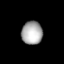
Tissue: lung
Cell type: Endothelial cells
Senescence score: 0.6905
Nuclear area (px): 477
Mean DAPI intensity: 170.088